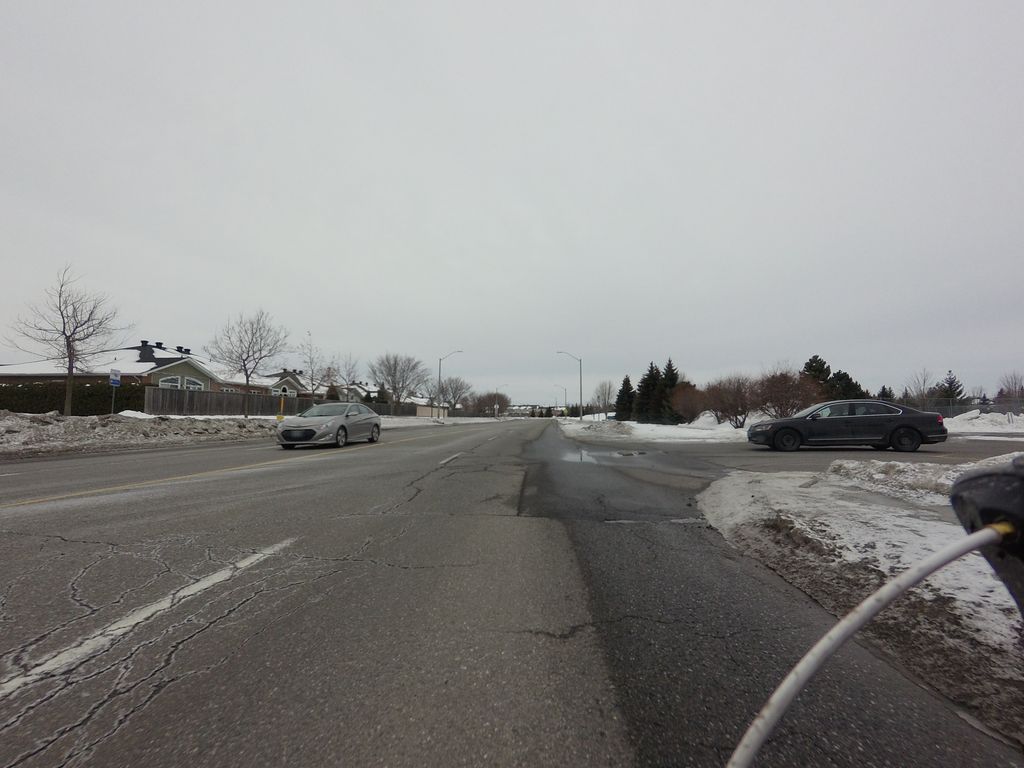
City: ottawa-gatineau